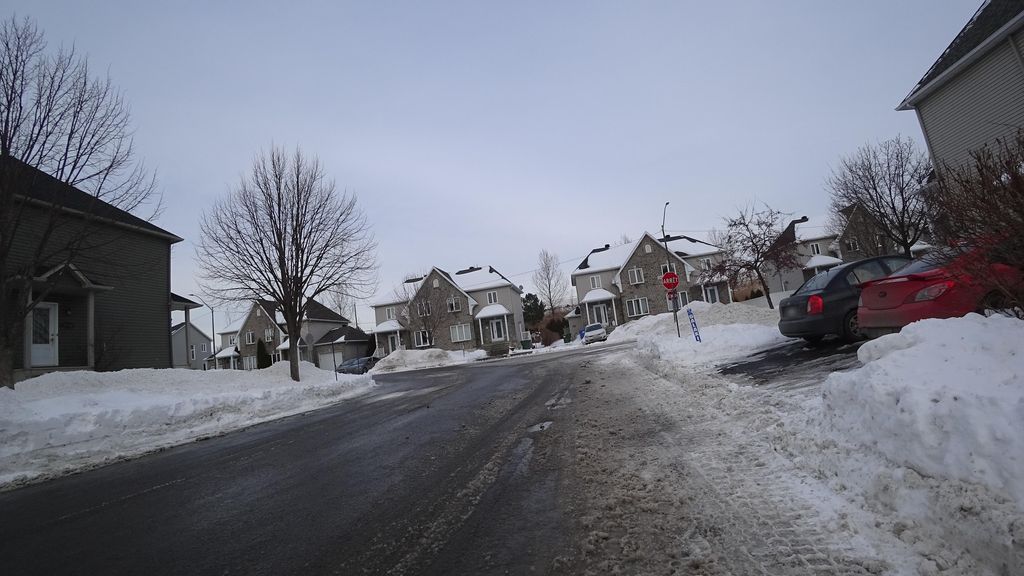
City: quebec_city